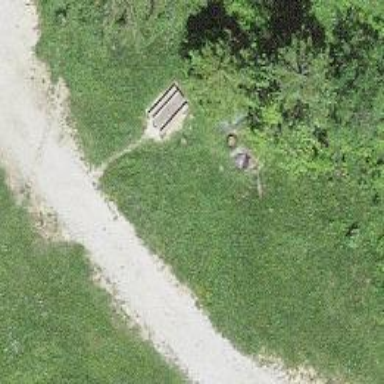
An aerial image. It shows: Barbecue facility.